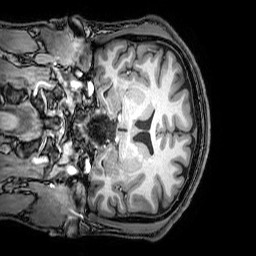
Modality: T1w
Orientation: coronal
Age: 25
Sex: male
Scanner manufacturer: philips
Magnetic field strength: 3 T
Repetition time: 0.008113 s
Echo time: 0.003709 s